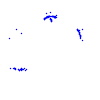
Particle: proton